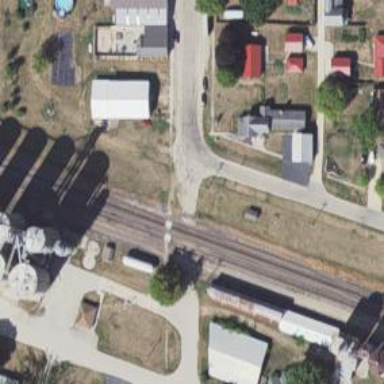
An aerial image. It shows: Railway service station.